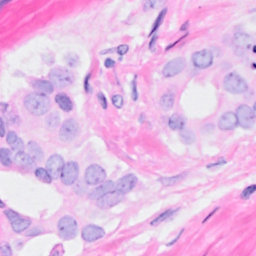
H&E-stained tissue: Breast